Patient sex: M
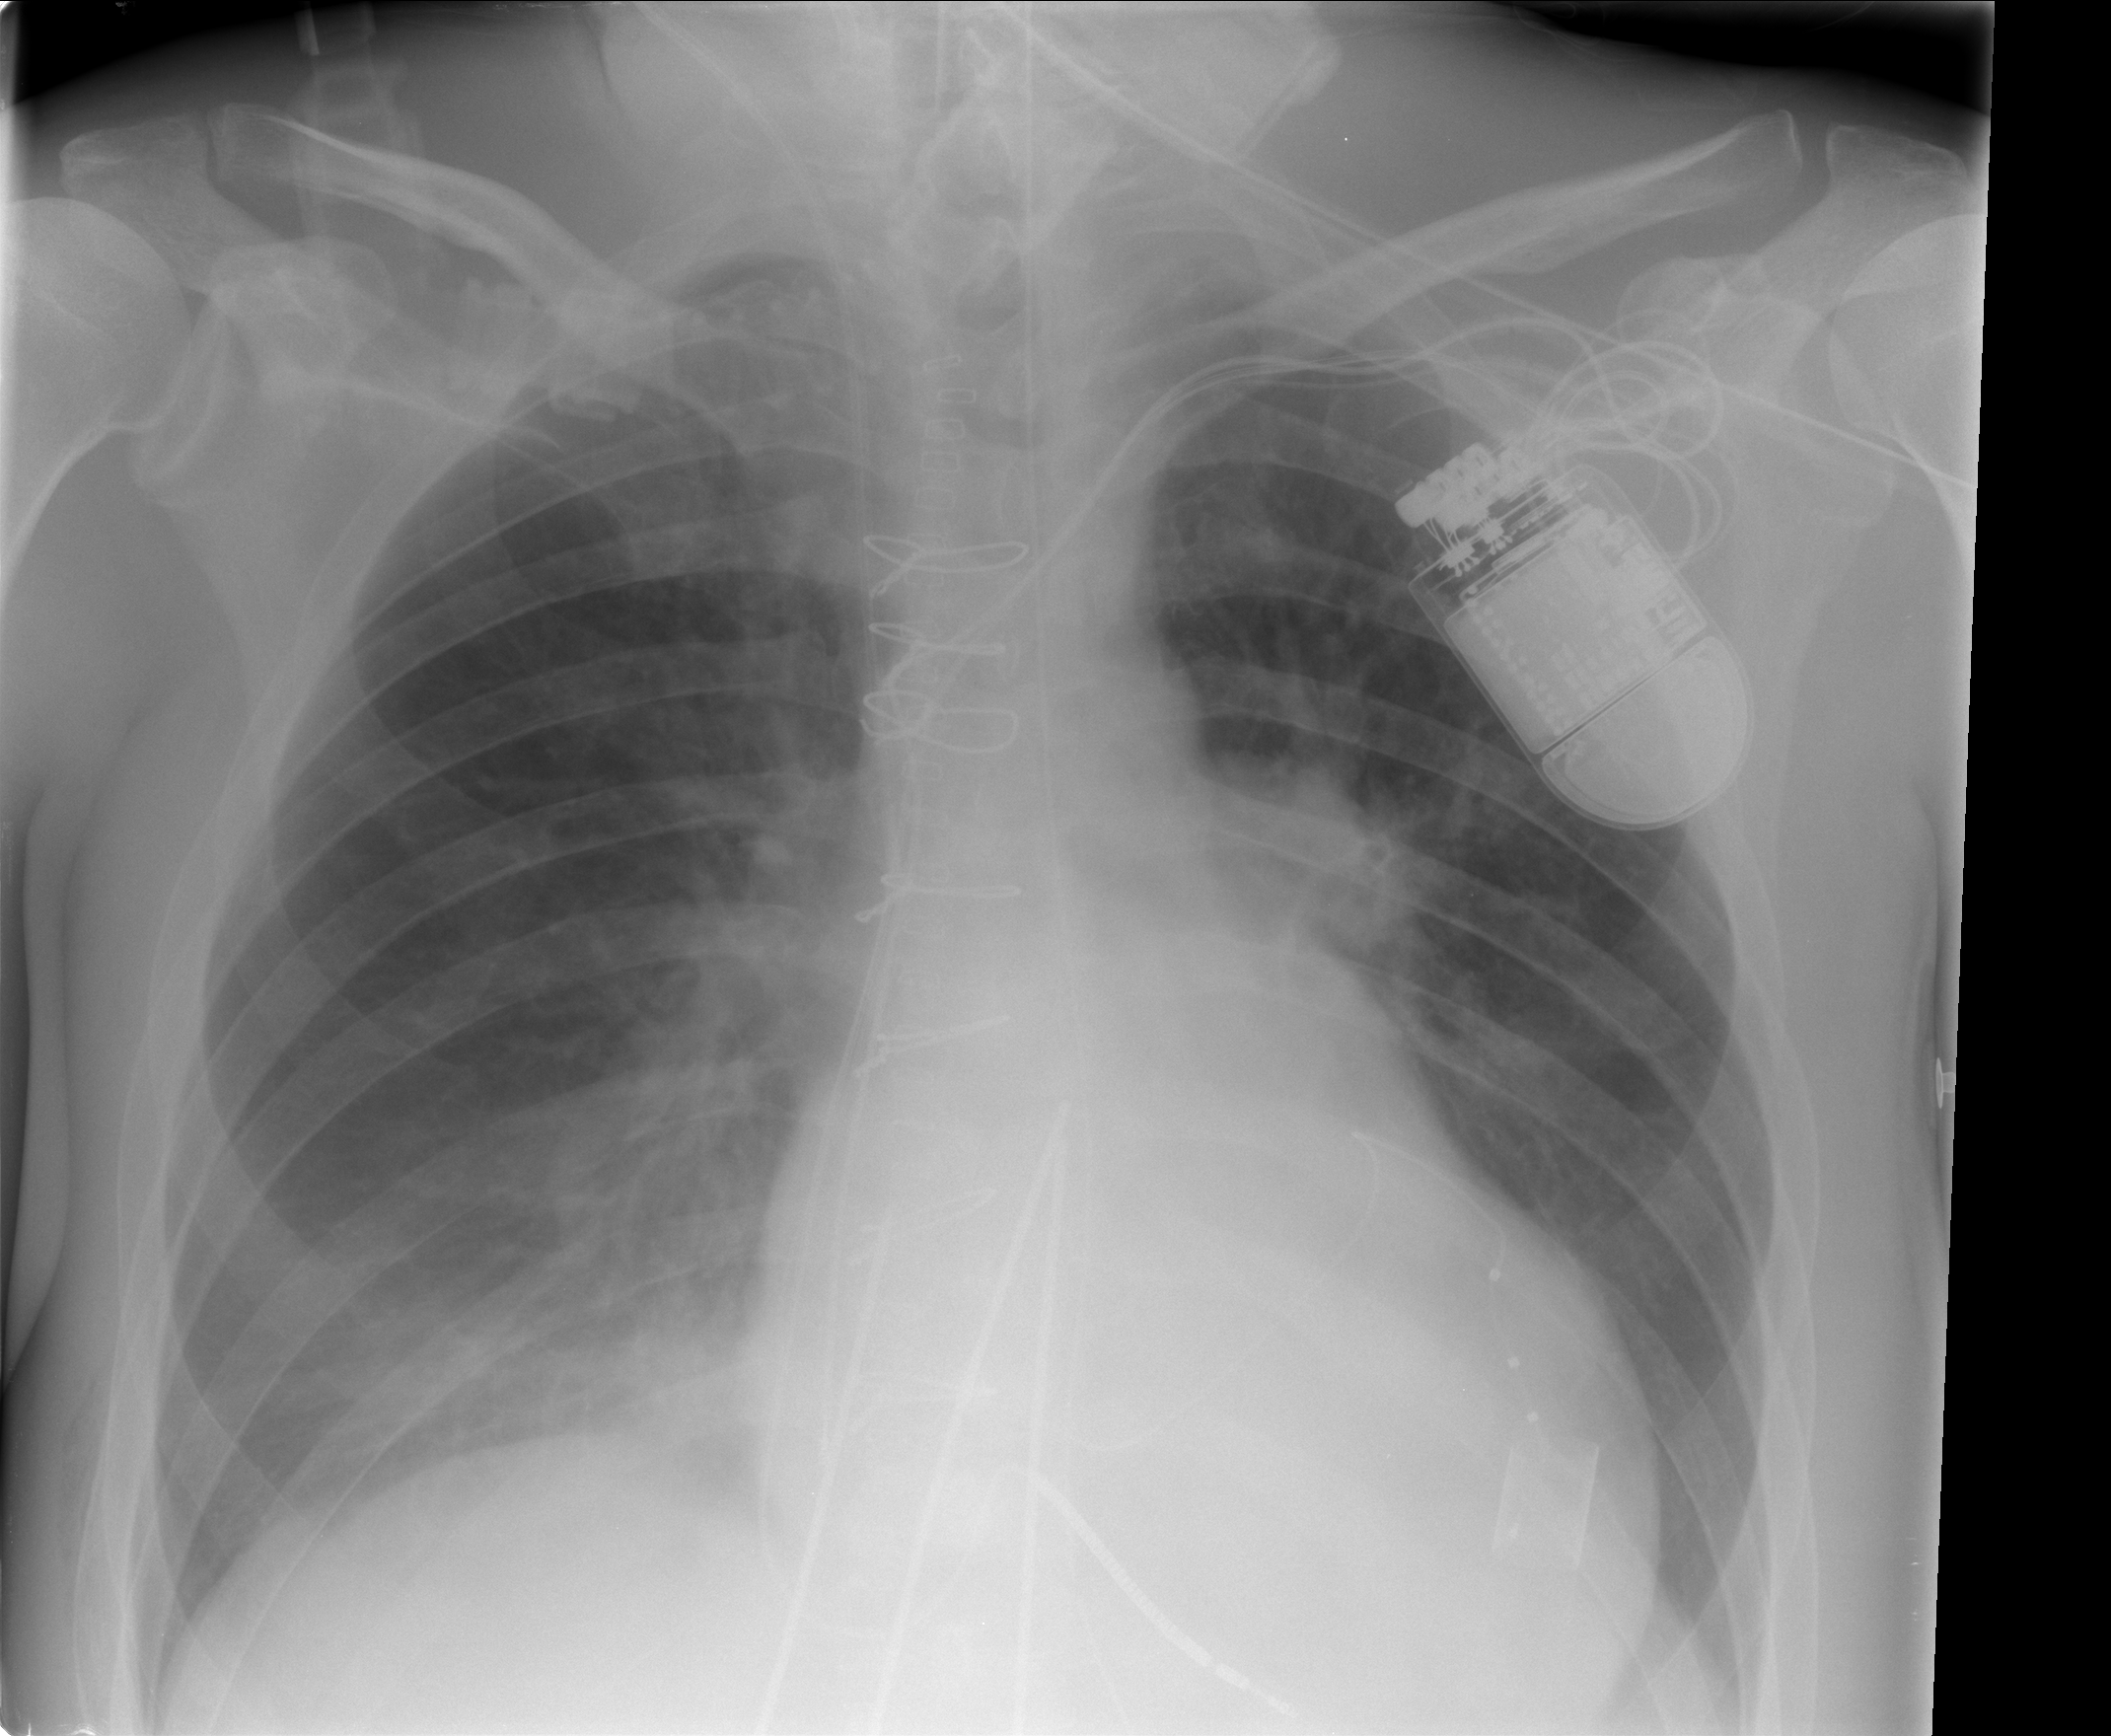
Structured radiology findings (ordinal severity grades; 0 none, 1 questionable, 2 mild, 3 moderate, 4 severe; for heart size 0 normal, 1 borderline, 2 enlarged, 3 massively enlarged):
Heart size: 0
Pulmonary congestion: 0
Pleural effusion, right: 1
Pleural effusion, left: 0
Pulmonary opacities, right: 0
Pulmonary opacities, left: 0
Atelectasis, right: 2
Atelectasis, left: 0